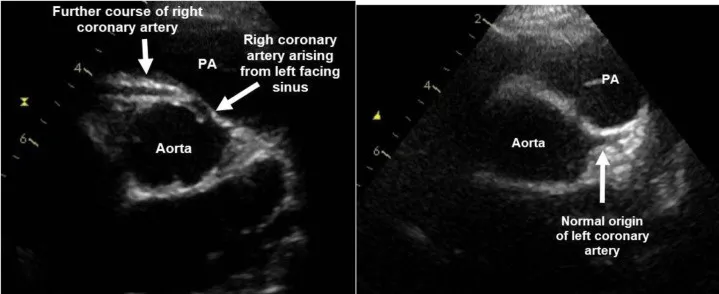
Echocardiography of patient 2: Origin of the right coronary artery (RCA) from the left-facing sinus with an interarterial and intramural course between the aorta and the pulmonary artery (PA). Normal origin of the left coronary artery from the left-facing sinus.
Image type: radiology (ultrasound)